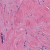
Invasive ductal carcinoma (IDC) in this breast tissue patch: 1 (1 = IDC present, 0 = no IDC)